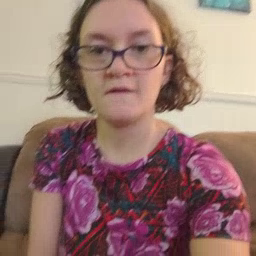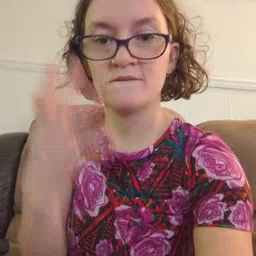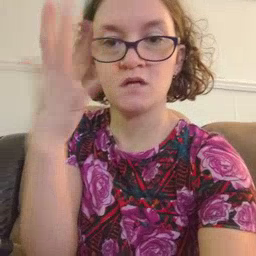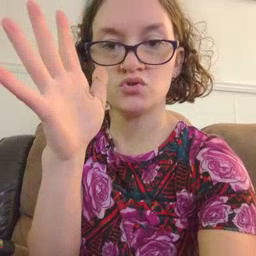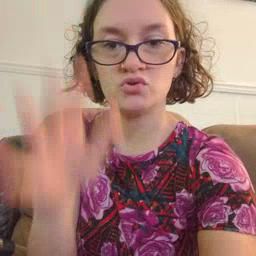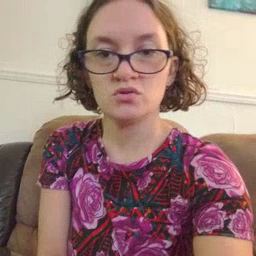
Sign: finish